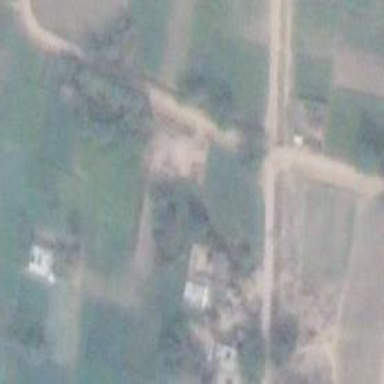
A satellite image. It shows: Unclassified road with bridge.